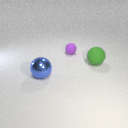
large green rubber sphere in front of small purple rubber sphere